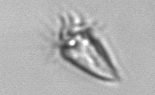
Label: Paratontonia_gracillima